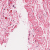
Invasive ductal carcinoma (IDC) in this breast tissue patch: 0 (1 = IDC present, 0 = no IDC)